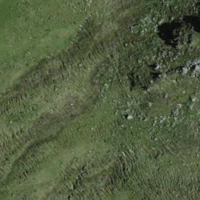
EUNIS habitat code: 26
Species observed at this site:
Anthus spinoletta